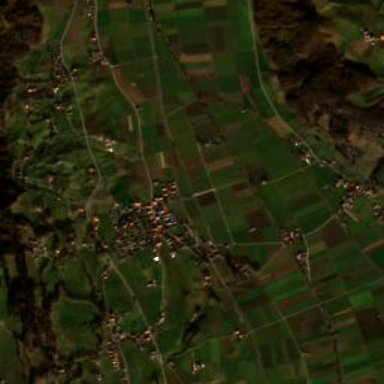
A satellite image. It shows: Village.